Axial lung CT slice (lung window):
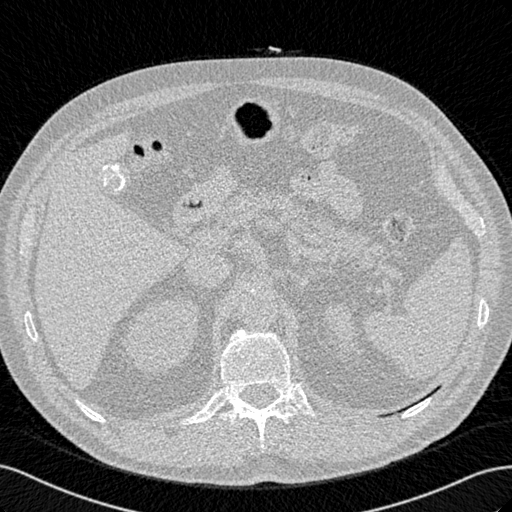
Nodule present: no